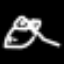
Label: frog